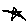
Label: star